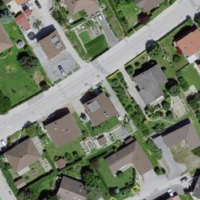
EUNIS habitat code: 54
Species observed at this site:
Primula veris